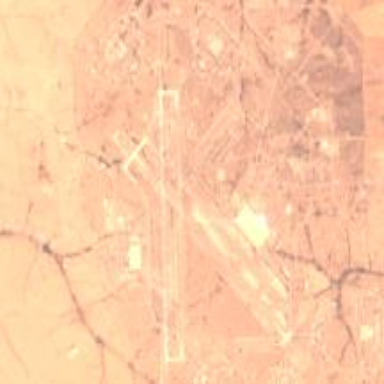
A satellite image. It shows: Aerodrome that serves as military airfield.